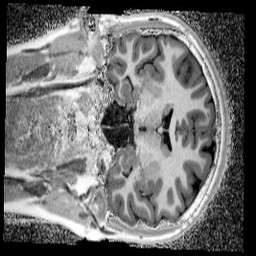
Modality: UNIT1_denoised
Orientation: coronal
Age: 14
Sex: female
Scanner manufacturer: siemens
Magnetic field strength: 3 T
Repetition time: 4 s
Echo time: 0.00299 s